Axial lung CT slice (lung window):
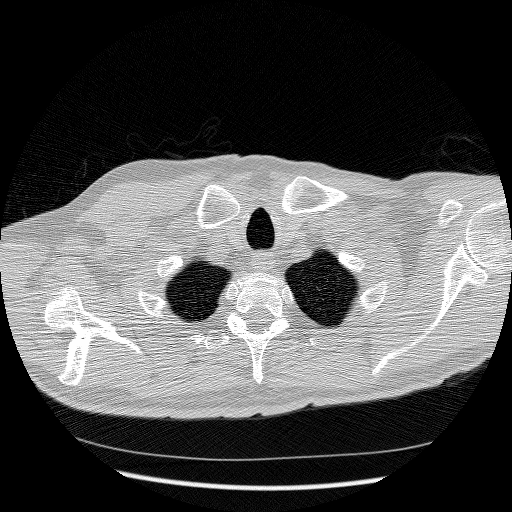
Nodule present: no